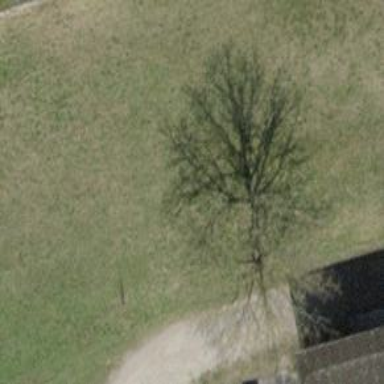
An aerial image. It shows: Single tag "natural: tree."